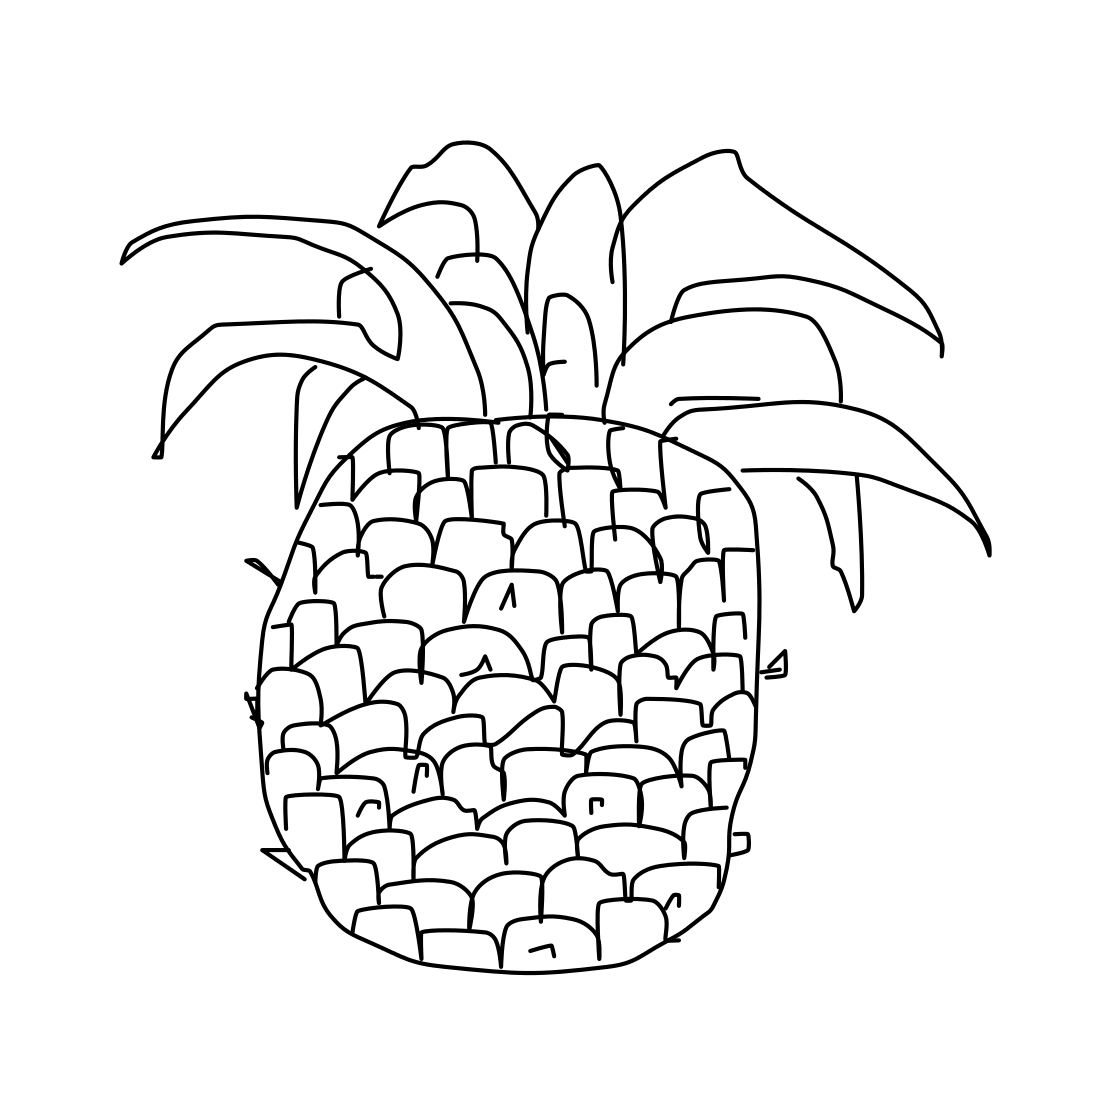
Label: pineapple